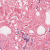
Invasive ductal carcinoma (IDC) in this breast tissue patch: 0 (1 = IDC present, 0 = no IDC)